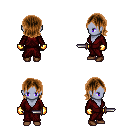
a pixel art fantasy rpg character, female body template, dark elf, purple skin, red robe, red pants, brown long bangs hairstyle, gold gloves, brown shoes, dagger, four views (front, back, left, right), 2x2 character sprite sheet, small pixel art, hard edges, no anti-aliasing